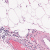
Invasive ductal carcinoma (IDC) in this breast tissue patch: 0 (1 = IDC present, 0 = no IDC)